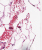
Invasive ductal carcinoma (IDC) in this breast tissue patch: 0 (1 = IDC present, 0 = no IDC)